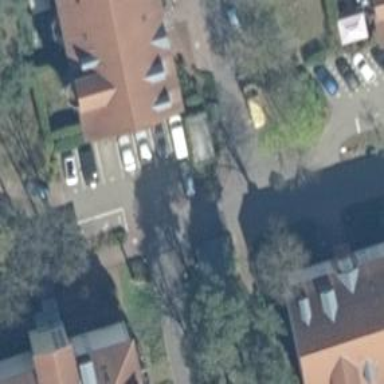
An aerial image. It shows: Road serving as parking aisle.